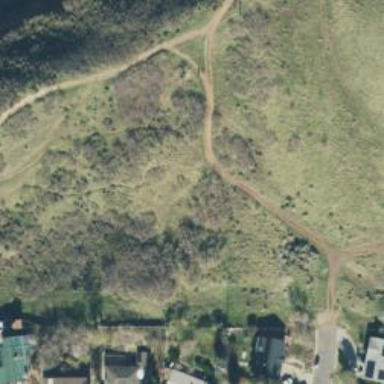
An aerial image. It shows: Path with excellent trail visibility.